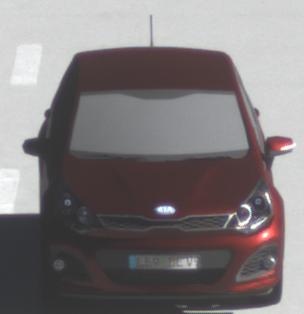
Make: KIA
Model: Rio 1.2
Detailed model: Rio (UB)
Model produced from: 2011/09
Model produced until: 2015/01
Doors: 3
Color: red
Road condition: wet road
Daytime: morning or afternoon
Contrast: high contrast